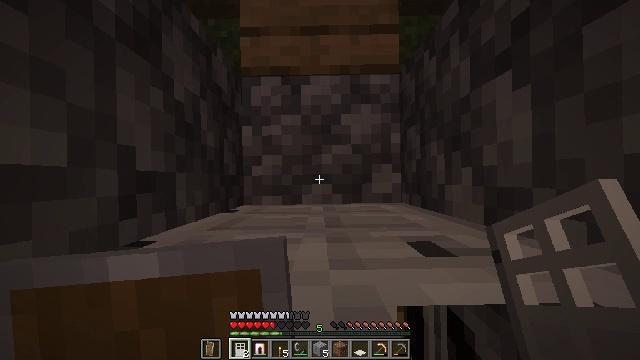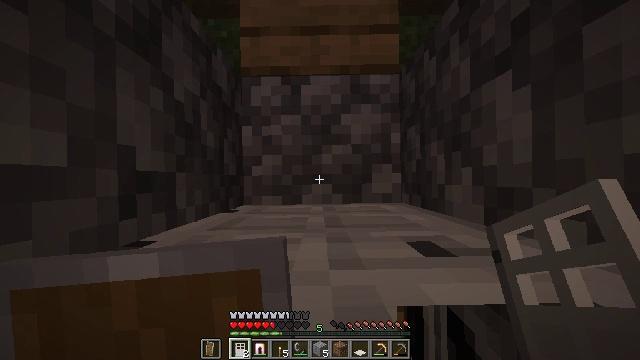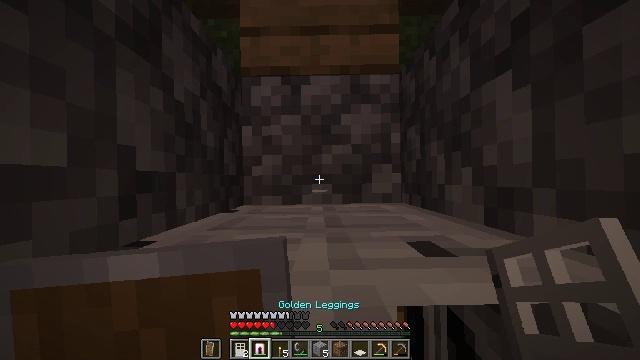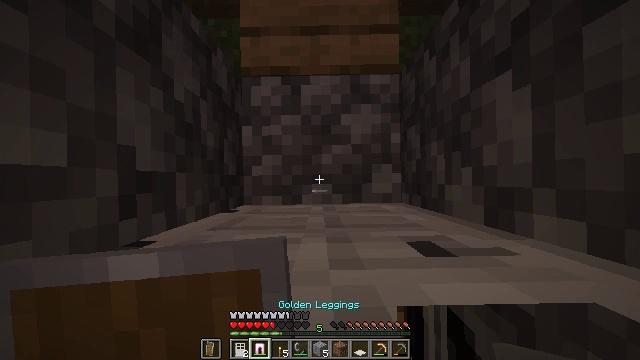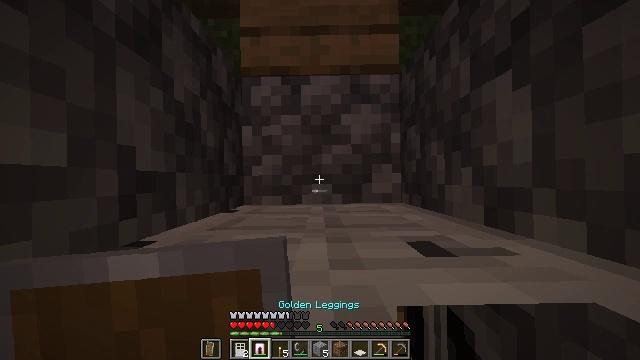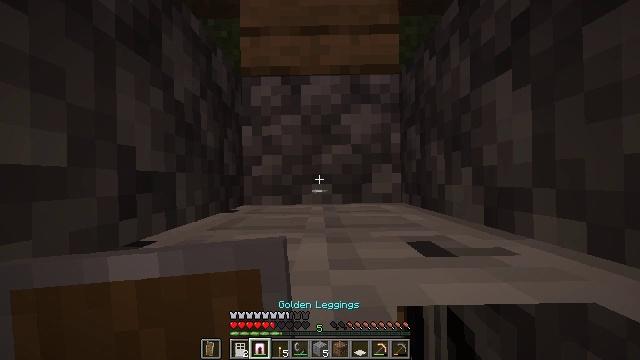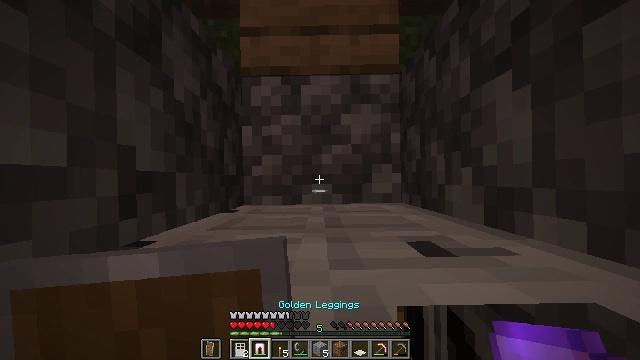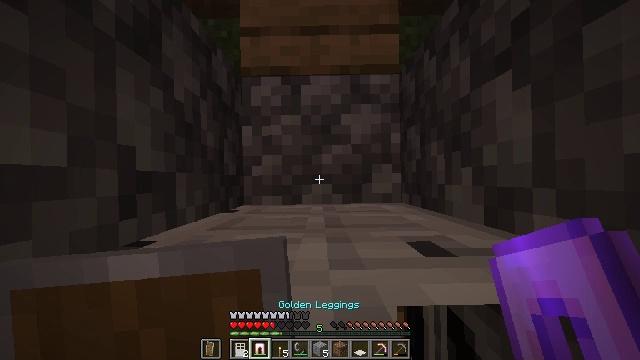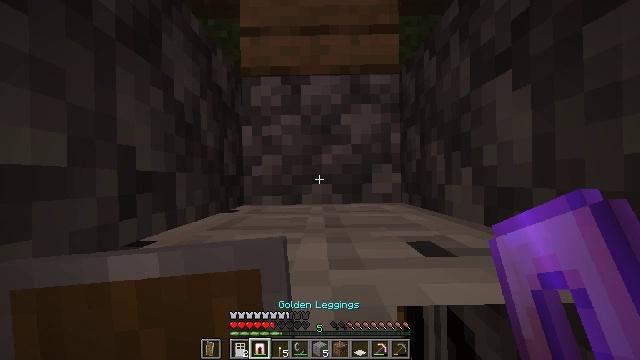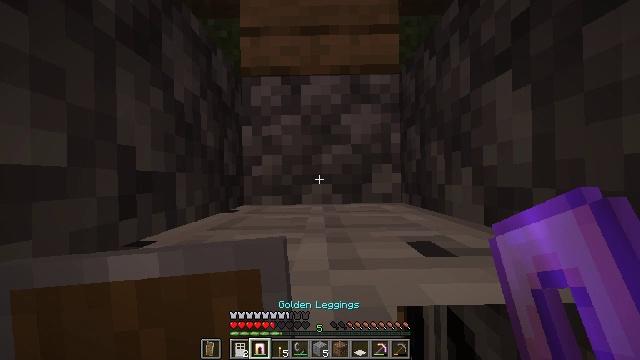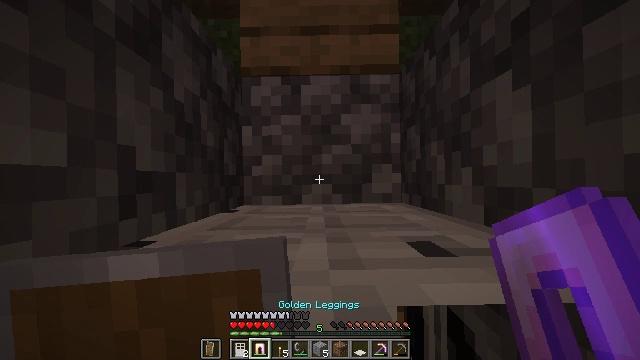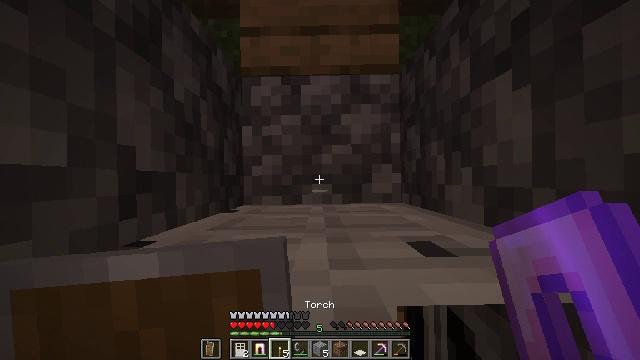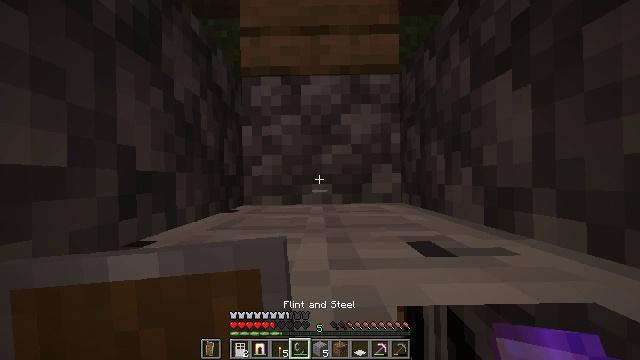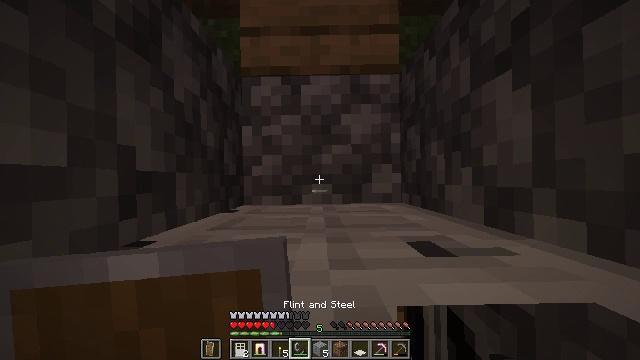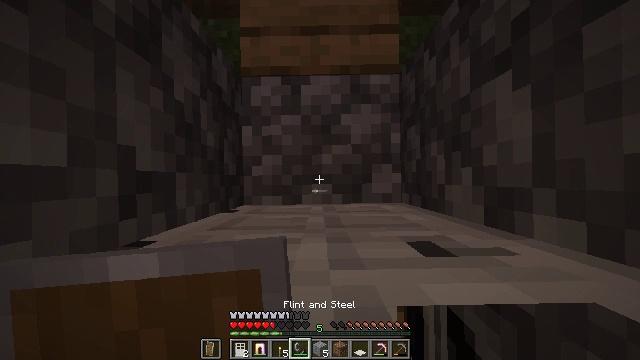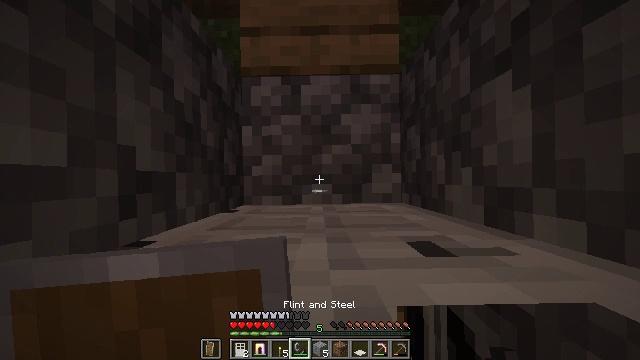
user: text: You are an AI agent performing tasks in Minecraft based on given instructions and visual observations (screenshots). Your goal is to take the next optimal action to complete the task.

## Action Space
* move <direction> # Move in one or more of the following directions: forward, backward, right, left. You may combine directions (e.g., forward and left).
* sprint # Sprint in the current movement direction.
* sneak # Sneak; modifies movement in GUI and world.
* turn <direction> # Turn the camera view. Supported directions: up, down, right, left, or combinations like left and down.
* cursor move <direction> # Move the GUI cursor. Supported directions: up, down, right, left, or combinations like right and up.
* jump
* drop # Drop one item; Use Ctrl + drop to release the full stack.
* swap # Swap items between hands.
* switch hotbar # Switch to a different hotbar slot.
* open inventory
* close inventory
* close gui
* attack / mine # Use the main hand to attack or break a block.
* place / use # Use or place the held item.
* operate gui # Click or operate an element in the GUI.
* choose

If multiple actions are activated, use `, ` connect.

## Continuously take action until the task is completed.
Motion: motion action
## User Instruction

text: Gather some oak stairs for reuse.
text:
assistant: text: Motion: no_op
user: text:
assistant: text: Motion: no_op
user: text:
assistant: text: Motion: no_op
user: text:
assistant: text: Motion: no_op
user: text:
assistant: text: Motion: no_op
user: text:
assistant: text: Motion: no_op
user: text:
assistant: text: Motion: no_op
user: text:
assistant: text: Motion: no_op
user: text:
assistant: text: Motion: no_op
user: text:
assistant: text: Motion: no_op
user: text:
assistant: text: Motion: no_op
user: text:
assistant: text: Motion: no_op
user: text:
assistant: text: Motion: no_op
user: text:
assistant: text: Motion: no_op
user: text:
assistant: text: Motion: no_op
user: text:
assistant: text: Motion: no_op
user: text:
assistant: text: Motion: no_op
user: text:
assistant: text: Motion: no_op
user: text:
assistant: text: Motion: no_op
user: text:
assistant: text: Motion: no_op
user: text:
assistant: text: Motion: no_op
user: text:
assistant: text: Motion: no_op
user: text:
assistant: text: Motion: no_op
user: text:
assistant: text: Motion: no_op
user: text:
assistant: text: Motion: no_op
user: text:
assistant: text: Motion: no_op
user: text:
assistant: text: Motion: no_op
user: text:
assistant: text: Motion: no_op
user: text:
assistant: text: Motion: no_op
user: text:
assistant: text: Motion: move forward